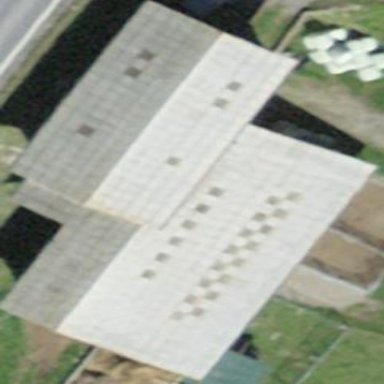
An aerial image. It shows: Building with tiled roof.